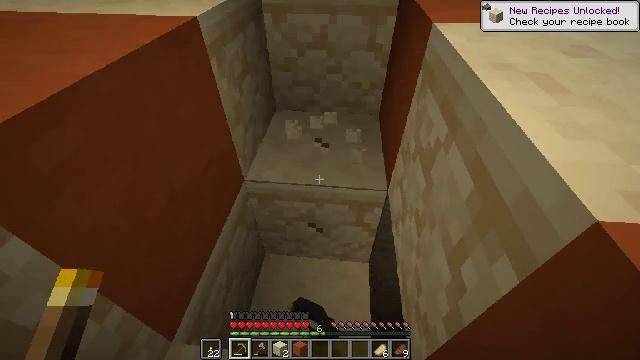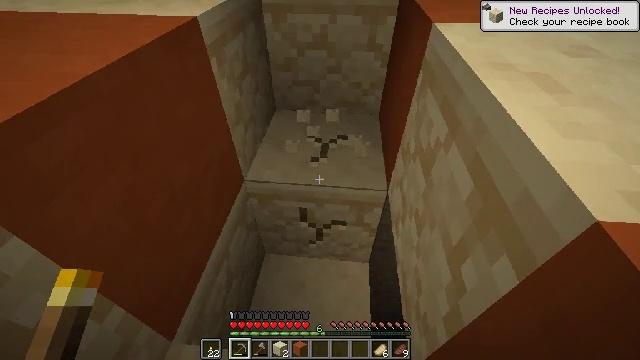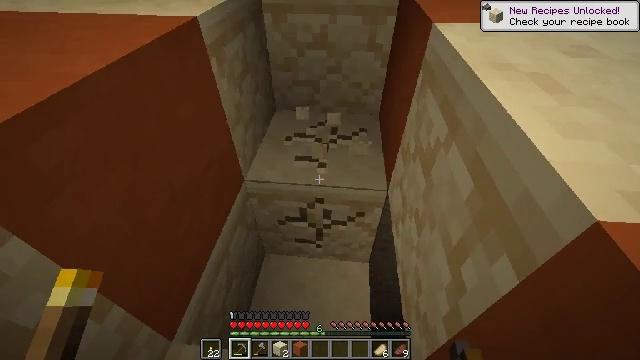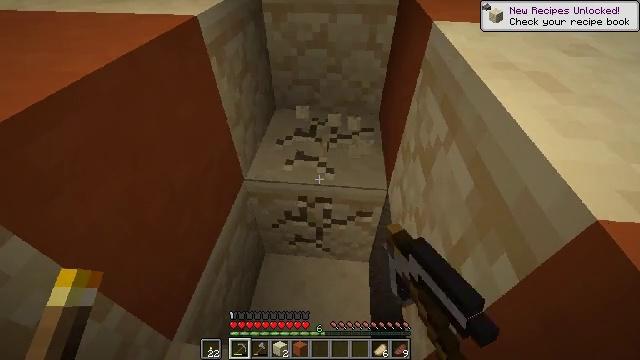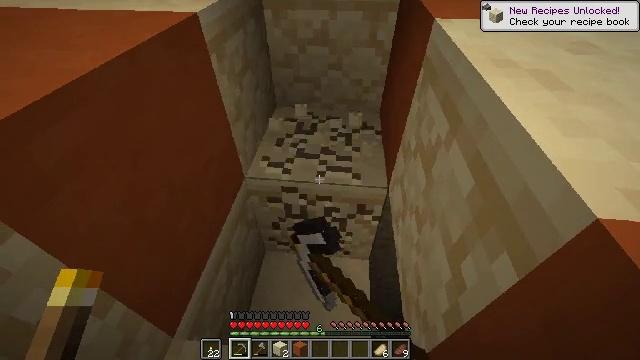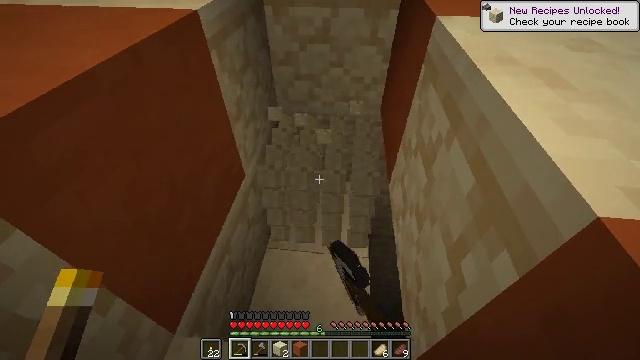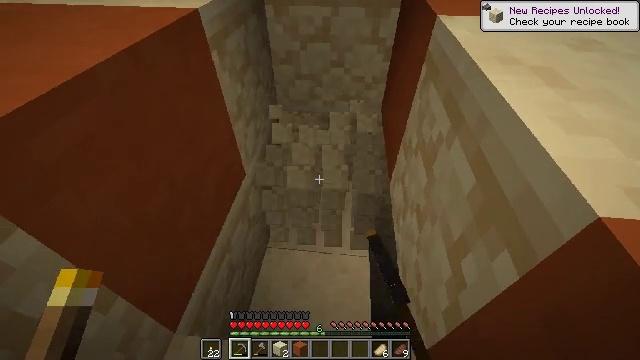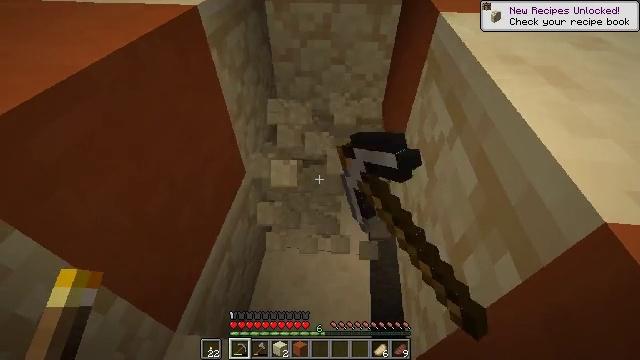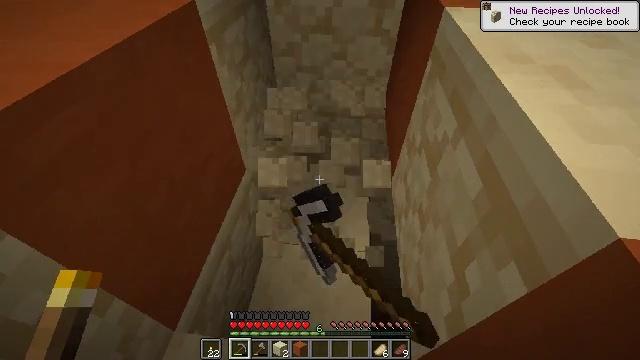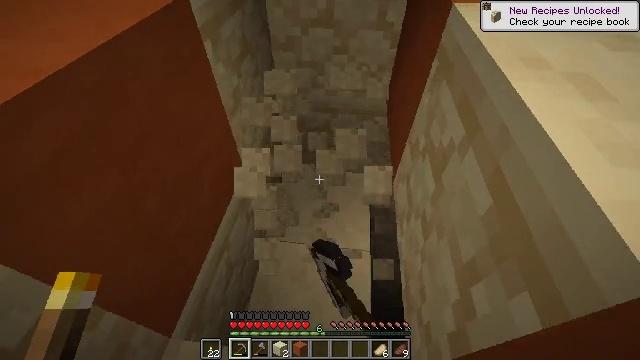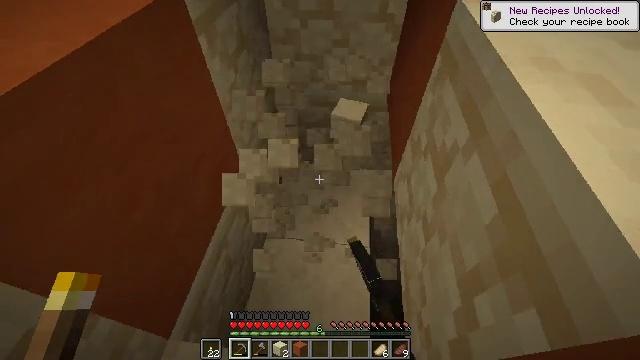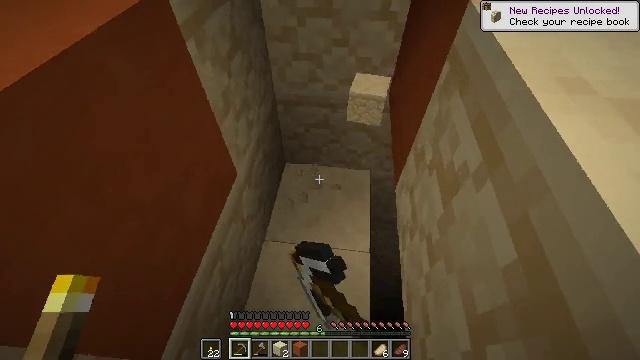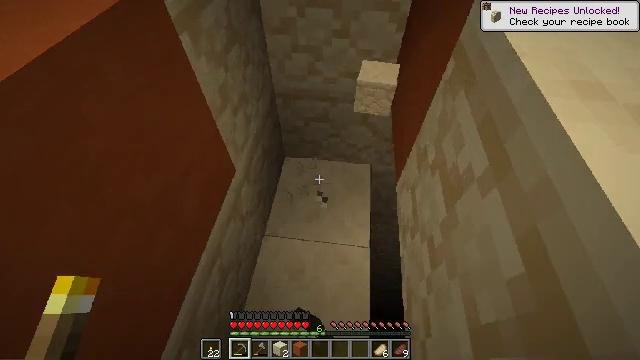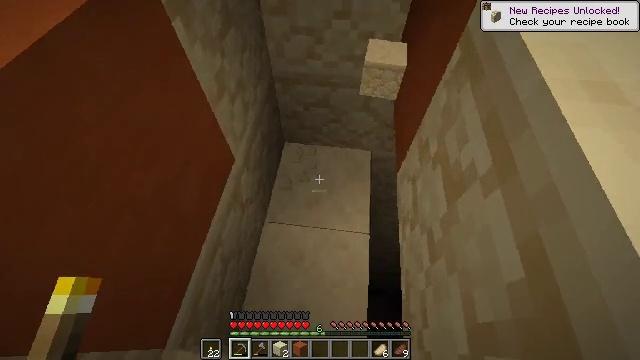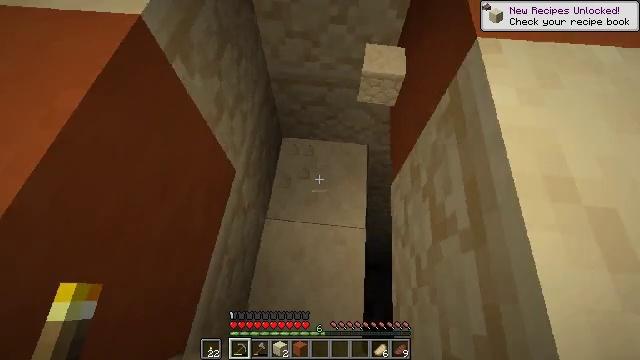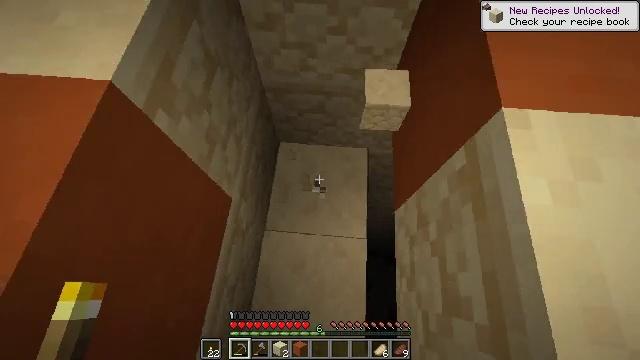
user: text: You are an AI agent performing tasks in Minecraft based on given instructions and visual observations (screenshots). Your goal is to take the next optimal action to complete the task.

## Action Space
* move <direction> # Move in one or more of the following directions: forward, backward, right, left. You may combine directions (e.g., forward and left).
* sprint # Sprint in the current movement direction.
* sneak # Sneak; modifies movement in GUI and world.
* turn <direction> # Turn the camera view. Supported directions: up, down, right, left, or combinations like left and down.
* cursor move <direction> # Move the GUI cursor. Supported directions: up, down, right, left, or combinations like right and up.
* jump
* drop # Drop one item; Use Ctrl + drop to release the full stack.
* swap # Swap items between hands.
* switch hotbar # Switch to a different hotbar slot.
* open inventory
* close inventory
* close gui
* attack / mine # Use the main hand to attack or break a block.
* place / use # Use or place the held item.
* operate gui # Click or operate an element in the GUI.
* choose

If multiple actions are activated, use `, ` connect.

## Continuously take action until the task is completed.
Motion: motion action
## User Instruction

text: Dig up the sandstone.
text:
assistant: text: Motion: sneak, attack / mine
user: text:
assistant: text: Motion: sneak, attack / mine
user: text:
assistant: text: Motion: sneak, attack / mine
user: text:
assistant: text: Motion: sneak, attack / mine
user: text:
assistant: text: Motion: sneak, attack / mine
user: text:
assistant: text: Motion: sneak, attack / mine
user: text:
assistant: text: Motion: move forward, sneak, attack / mine
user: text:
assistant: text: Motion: move forward, sneak, turn down, attack / mine
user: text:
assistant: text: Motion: move forward, sneak, turn down, attack / mine
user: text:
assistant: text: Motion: move forward, sneak, turn down, attack / mine
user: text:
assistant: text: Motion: move forward, sneak, turn down, attack / mine
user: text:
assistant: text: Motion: move forward, turn down, attack / mine
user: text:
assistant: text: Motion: move forward, turn down
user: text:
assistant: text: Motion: move forward, turn down
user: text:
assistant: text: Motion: move forward, turn right and down, attack / mine
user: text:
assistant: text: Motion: turn down, attack / mine
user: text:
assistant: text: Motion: attack / mine
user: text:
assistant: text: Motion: attack / mine
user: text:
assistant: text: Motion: attack / mine
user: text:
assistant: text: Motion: attack / mine
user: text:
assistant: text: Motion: attack / mine
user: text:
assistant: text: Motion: attack / mine
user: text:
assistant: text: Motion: attack / mine
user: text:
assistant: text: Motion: attack / mine
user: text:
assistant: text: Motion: attack / mine
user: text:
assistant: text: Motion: attack / mine
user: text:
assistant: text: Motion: attack / mine
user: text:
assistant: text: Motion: attack / mine
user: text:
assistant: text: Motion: turn up, attack / mine
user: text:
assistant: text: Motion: turn up, attack / mine